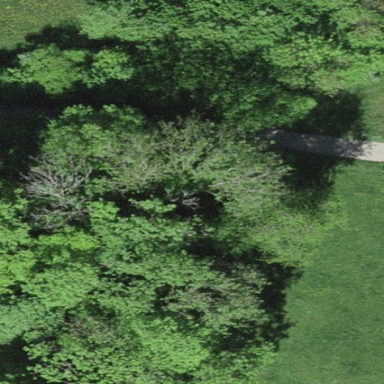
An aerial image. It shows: Forest with broadleaved trees that are deciduous.